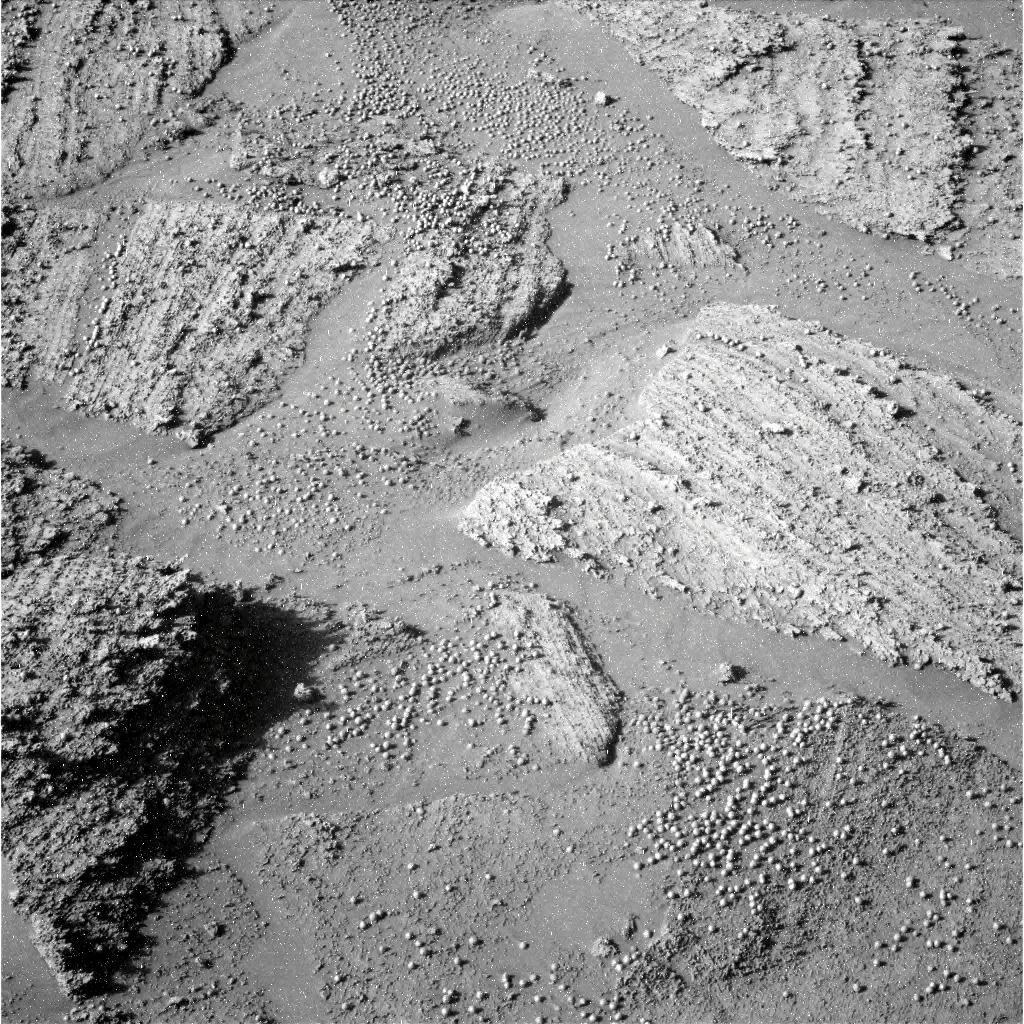
Terrain classes present: Bedrock, Gravel / Sand / Soil, Rock, Shadow